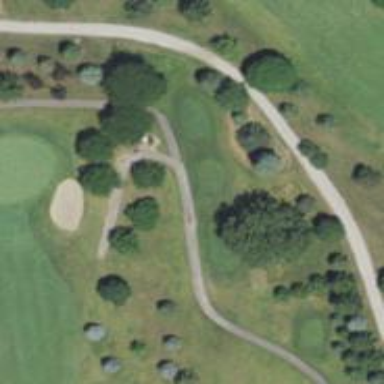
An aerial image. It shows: Service road designated as golf cart path.